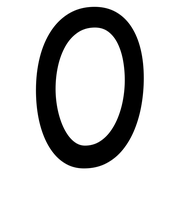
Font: Gluten_Light